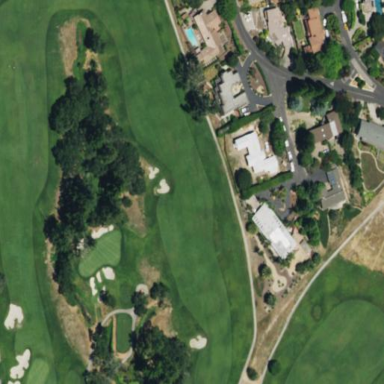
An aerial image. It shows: Rough grassy area used for golf.